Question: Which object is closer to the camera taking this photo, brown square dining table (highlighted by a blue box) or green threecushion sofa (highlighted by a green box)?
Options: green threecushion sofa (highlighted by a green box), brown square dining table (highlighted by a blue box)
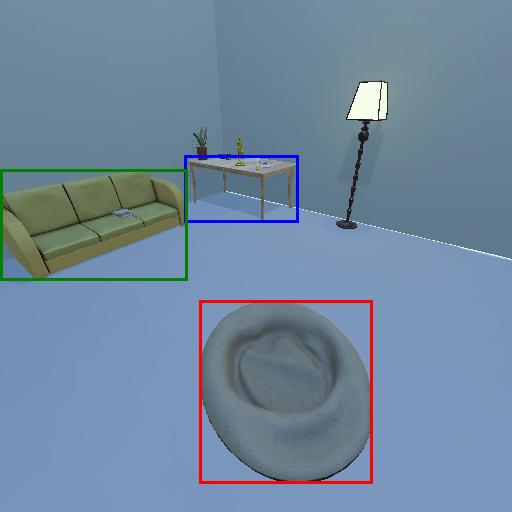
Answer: green threecushion sofa (highlighted by a green box)